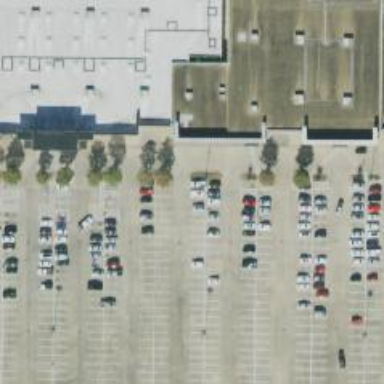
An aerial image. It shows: Parking space.